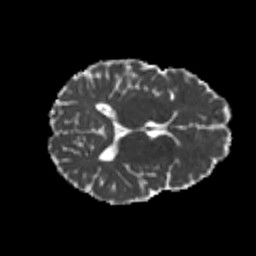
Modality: MD
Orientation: axial
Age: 21
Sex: female
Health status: healthy
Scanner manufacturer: philips
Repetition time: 7.393 s
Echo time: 0.08599 s